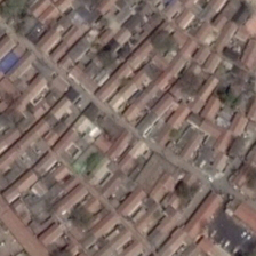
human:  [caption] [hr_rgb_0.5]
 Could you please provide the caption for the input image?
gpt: it is a densly arranged residential area where most houses are with red roofs .

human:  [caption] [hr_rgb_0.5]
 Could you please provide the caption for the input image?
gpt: Red tile roofed houses line up tightly in tree decorated blocks.

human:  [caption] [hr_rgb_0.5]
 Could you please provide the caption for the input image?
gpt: The houses with inclined red roofs are firmly fixed in blocks decorated with trees.

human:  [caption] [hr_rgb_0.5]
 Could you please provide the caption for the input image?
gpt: The house that throws a red roof is firmly placed in a block decorated with wood.

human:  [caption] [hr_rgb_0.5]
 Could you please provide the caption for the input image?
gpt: The red tiled roofs line up closely on the trees.